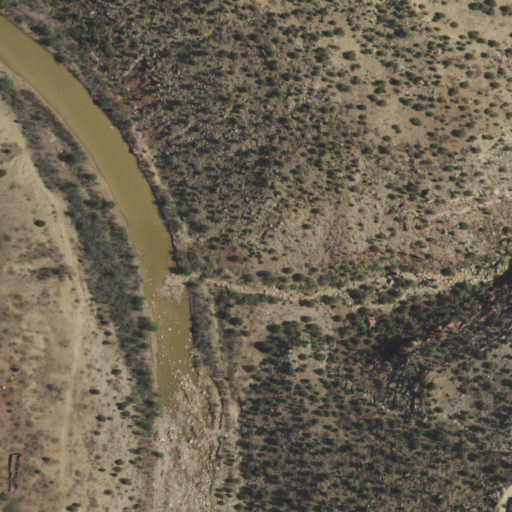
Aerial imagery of valley in New Mexico named El Cañon Salitre containing shrub, open water, evergreen forest, and grassland